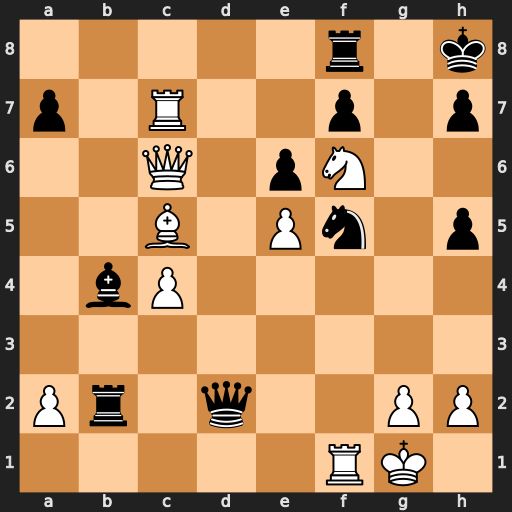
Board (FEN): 5r1k/p1R2p1p/2Q1pN2/2B1Pn1p/1bP5/8/Pr1q2PP/5RK1
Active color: w
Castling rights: -
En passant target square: -
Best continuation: Bxf8 Qd4+ Kh1